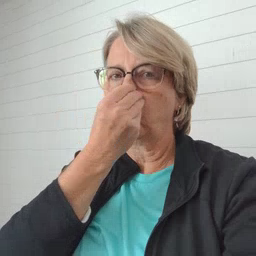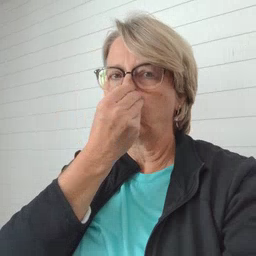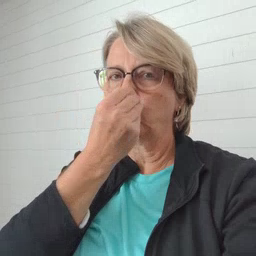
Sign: flower